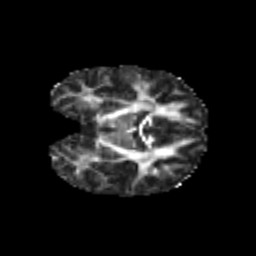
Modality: FA
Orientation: coronal
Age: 6
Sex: male
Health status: healthy